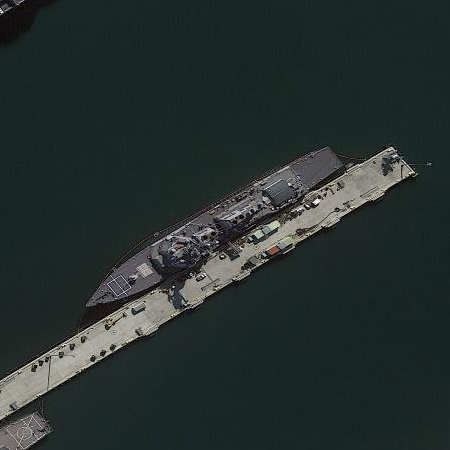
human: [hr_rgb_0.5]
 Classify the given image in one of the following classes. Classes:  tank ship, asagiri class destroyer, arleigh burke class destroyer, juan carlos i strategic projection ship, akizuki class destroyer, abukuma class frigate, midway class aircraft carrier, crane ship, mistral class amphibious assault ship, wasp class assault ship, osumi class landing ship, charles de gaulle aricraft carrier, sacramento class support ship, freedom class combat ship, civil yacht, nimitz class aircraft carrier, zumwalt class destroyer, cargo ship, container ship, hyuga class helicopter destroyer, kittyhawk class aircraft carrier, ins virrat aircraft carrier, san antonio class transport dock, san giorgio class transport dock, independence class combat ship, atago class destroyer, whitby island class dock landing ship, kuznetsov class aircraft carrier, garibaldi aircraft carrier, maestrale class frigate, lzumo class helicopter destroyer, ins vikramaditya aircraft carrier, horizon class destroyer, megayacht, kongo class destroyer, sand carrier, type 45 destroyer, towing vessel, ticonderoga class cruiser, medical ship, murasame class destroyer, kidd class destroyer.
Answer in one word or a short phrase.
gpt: Arleigh Burke class destroyer